Field crop: maize
Growth stage: 2
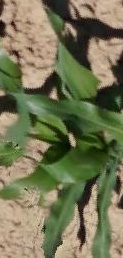
Species: maize